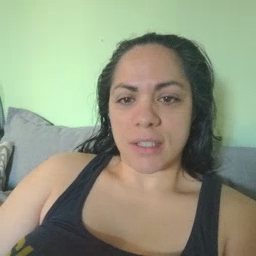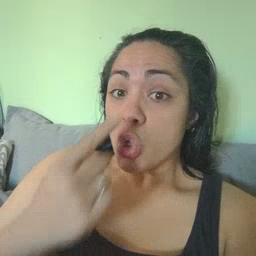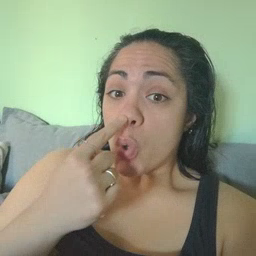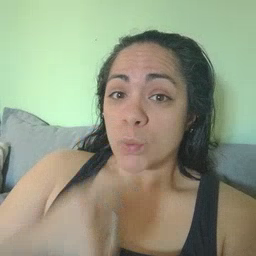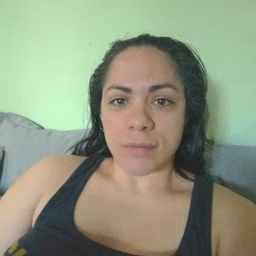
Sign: nose